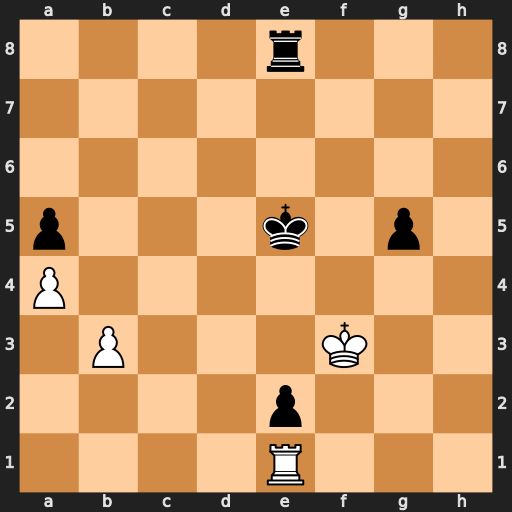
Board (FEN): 4r3/8/8/p3k1p1/P7/1P3K2/4p3/4R3
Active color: w
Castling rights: -
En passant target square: -
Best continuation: Rxe2+ Kd4 Rxe8